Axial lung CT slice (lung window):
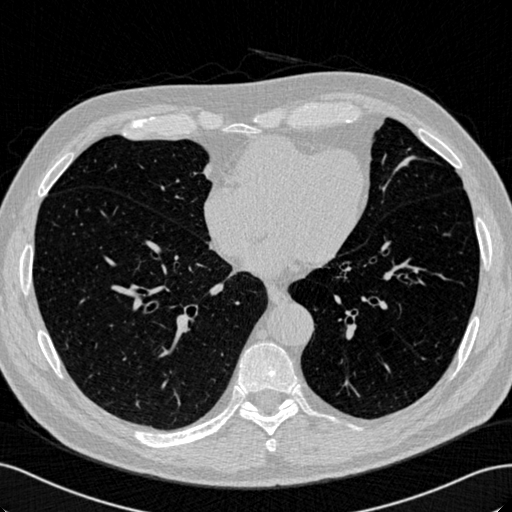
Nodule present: no